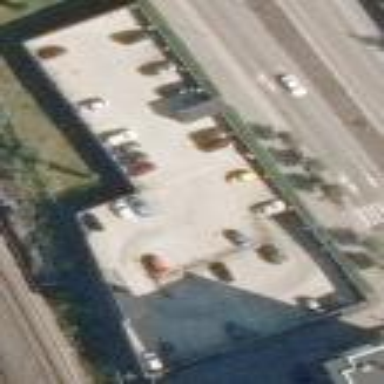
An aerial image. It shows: Multi-storey parking building.